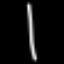
Label: line